Question: I'm having a 'mare trying to get some simple data from my MySQL database.
Executing the following command in phpMyAdmin works fine:
'''
SELECT coords FROM btDCSimpleMapMarkers WHERE bID = 152
'''

but when I attempt the same in PHP (where bID is dynamically substituted):
'''
echo $db->query("SELECT coords FROM btDCSimpleMapMarkers WHERE bID = {$bID}");
'''
I get this:
'''
"coords
"
"coords
"55.<PHONE>,-3.<PHONE>","56.<PHONE>,-4.<PHONE>","58.<PHONE>,-5.<PHONE>","55.<PHONE>,-3.<PHONE>","57.<PHONE>,-4.<PHONE>","55.<PHONE>,-3.<PHONE>","56.<PHONE>,-4.<PHONE>","55.<PHONE>,-4.<PHONE>","57.<PHONE>,-2.<PHONE>","55.<PHONE>,-3.<PHONE>","0,0","0,0","0,0","0,0","0,0","0,0","0,0","0,0","0,0","0,0","0,0","0,0","0,0","0,0","0,0","0,0","0,0","0,0","0,0","0,0","55.<PHONE>,-3.<PHONE>","55.<PHONE>,-3.<PHONE>","55.<PHONE>,-3.<PHONE>","55.<PHONE>,-2.<PHONE>","55.<PHONE>,-4.<PHONE>","55.<PHONE>,-4.<PHONE>","55.<PHONE>,-4.<PHONE>","55.<PHONE>,-4.<PHONE>","57.<PHONE>,-2.<PHONE>","56.<PHONE>,-5.<PHONE>","56.<PHONE>,-4.<PHONE>","0,0","0,0","0,0","0,0","0,0","0,0","0,0","0,0","0,0","0,0","0,0","0,0","55.<PHONE>,-3.<PHONE>","55.<PHONE>,-2.<PHONE>","55.<PHONE>,-3.<PHONE>","57.<PHONE>,-2.<PHONE>","56.<PHONE>,-3.<PHONE>","55.<PHONE>,-3.<PHONE>","57.<PHONE>,-4.<PHONE>","56.<PHONE>,-5.<PHONE>","56.<PHONE>,-3.<PHONE>","58.<PHONE>,-3.<PHONE>","0,0","0,0","0,0","0,0","0,0","0,0","0,0","0,0","0,0","0,0","0,0","0,0","0,0","0,0","0,0","0,0","0,0","0,0","0,0","0,0","0,0"
"
'''
I don't know where the extra stuff at the beginning is coming from (especially the column name). The field contains one long string, and the column type is VARCHAR(20000).
Any help would be appreciated, cos I'm stumped!
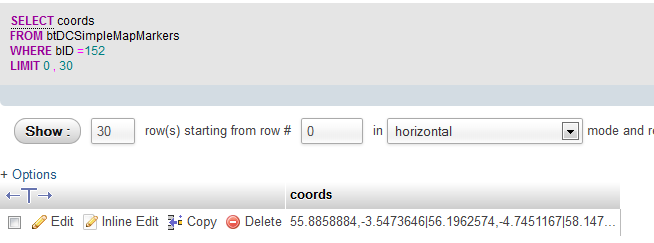
Answer: You seem to be trying to echo the mysql result directly.
What you need to do is use mysql_fetch_array() to get each row of data and then echo that.
This is how I would do it:
'''
$sql = "SELECT coords FROM btDCSimpleMapMarkers WHERE bID = 15";
$result = mysql_query($sql);
while($row = mysql_fetch_array($result)){
echo $row['coords'] . "<br />";
}
'''